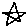
Label: star